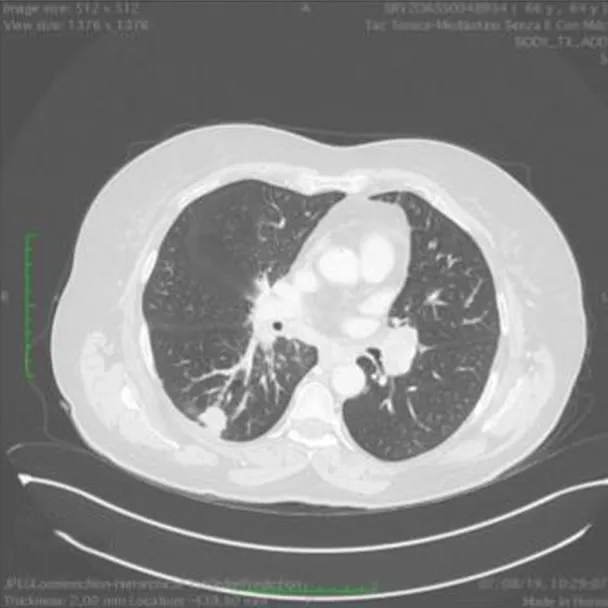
Ct scan demonstrating a mass in the left lung.
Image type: radiology (ct)